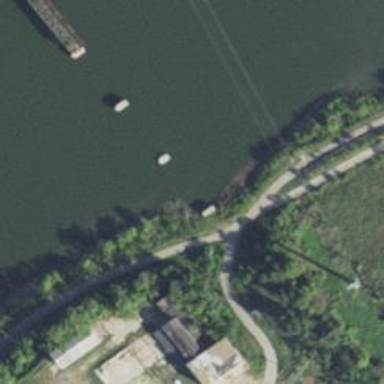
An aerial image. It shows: Bridge supported by piers.